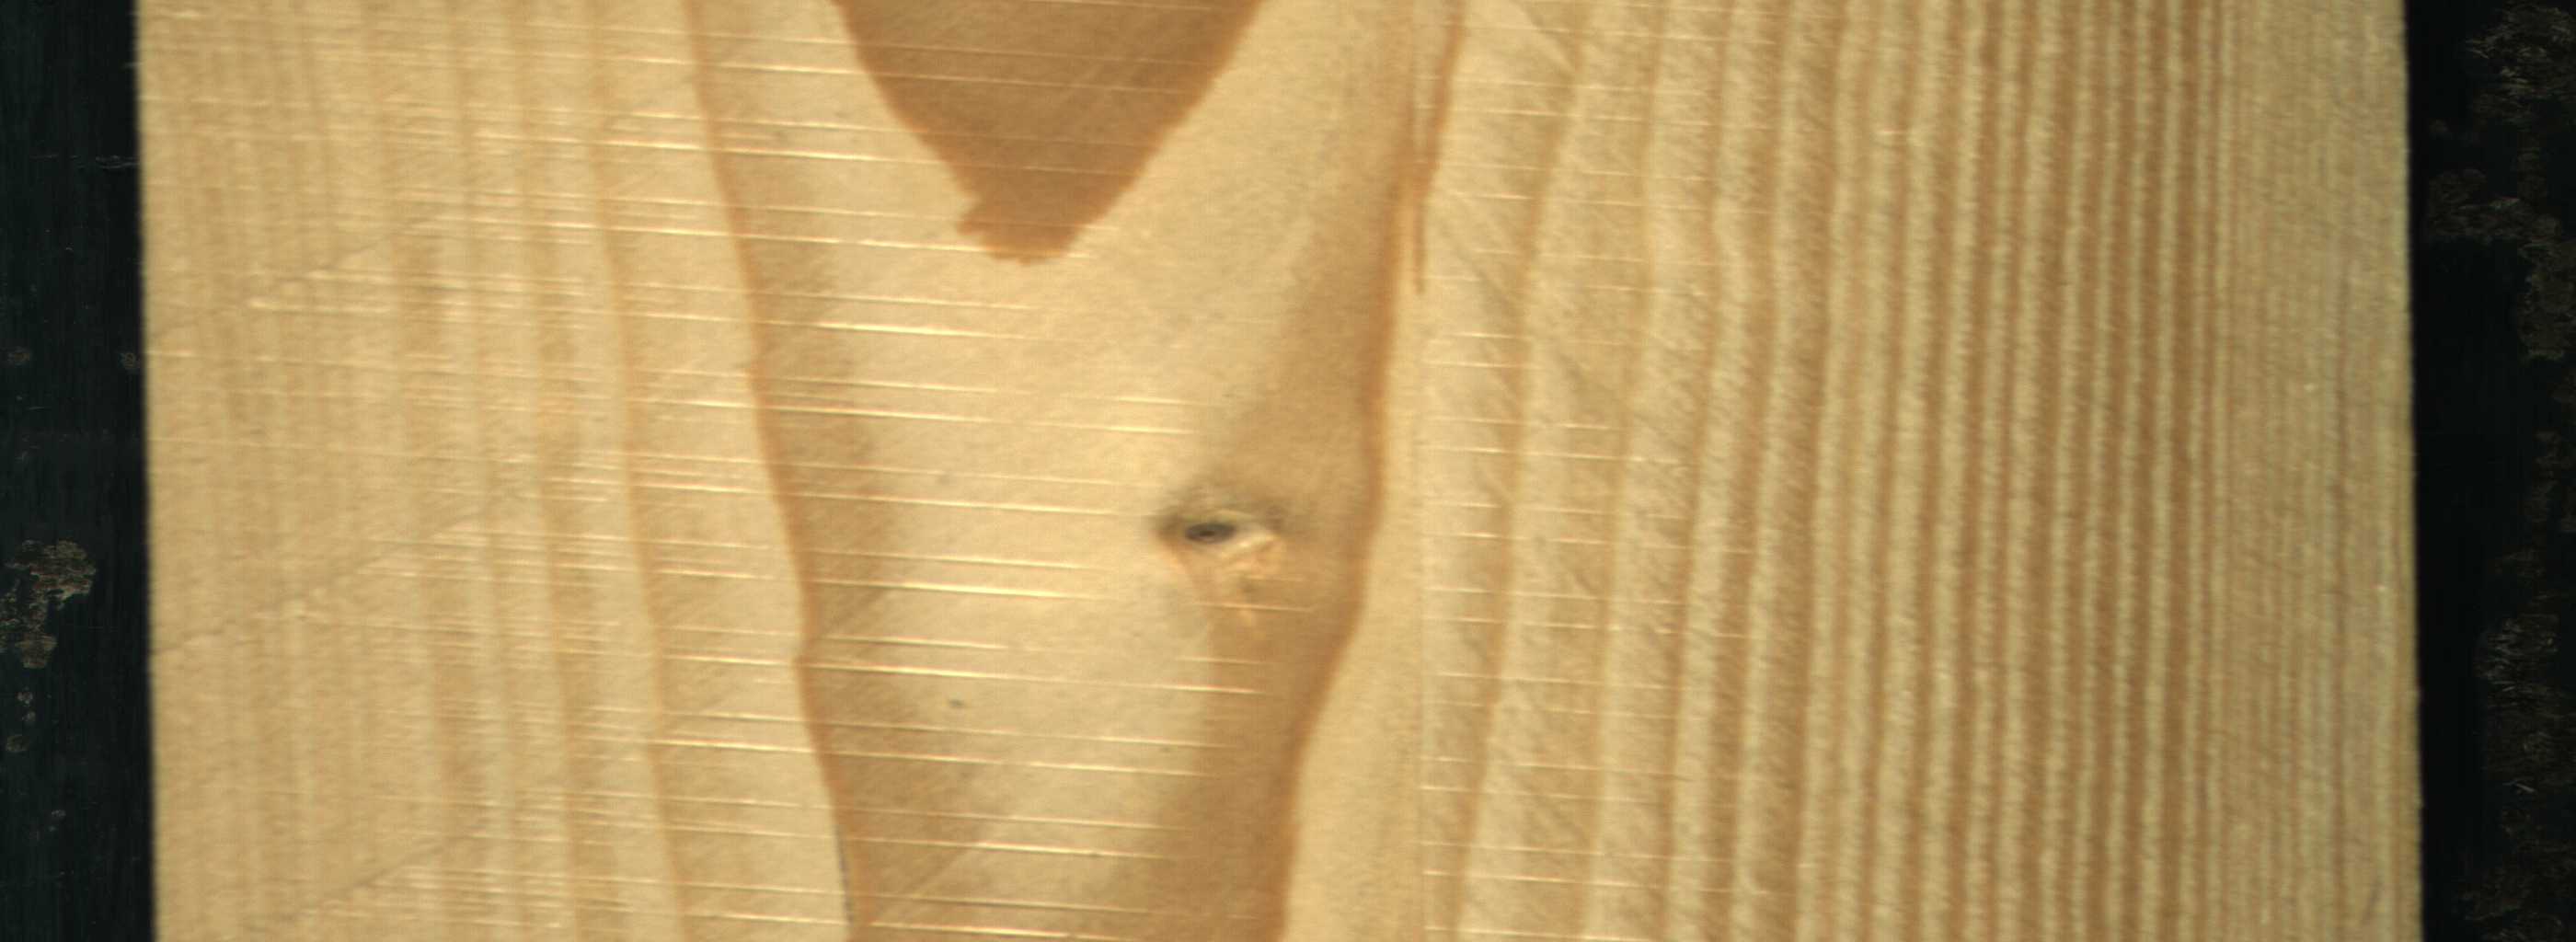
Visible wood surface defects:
Live_Knot